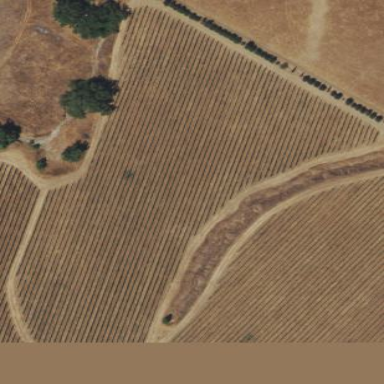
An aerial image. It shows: Vineyard where grapes are grown.